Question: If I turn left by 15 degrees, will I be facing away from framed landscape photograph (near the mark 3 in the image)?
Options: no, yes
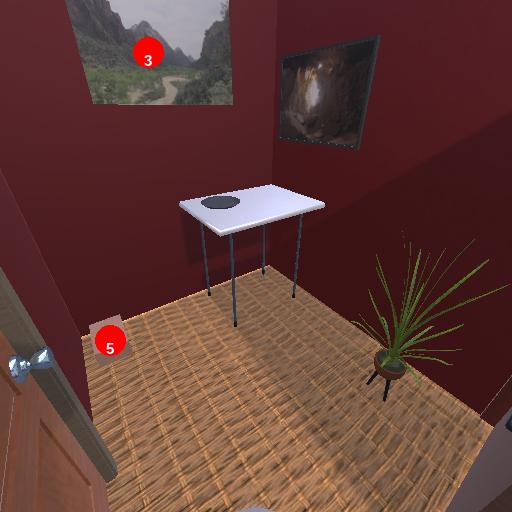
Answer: no